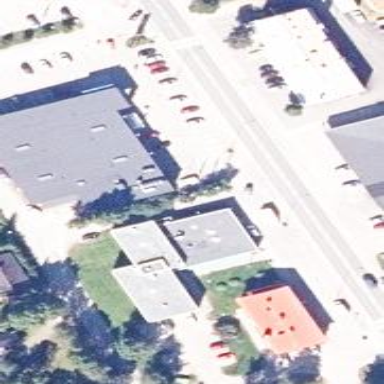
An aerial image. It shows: Flat-roofed retail building housing supermarket.